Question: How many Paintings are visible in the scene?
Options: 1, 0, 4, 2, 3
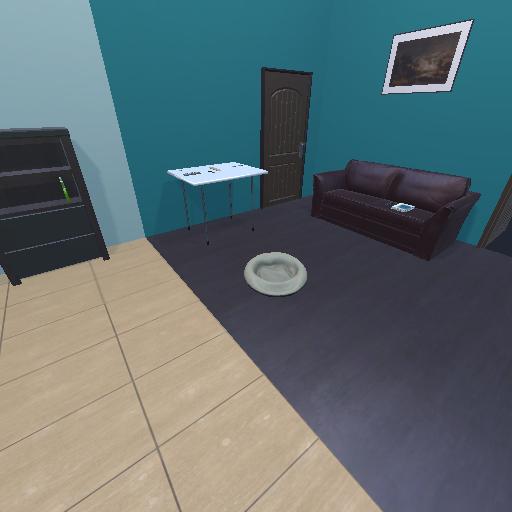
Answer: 1